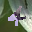
Label: 4